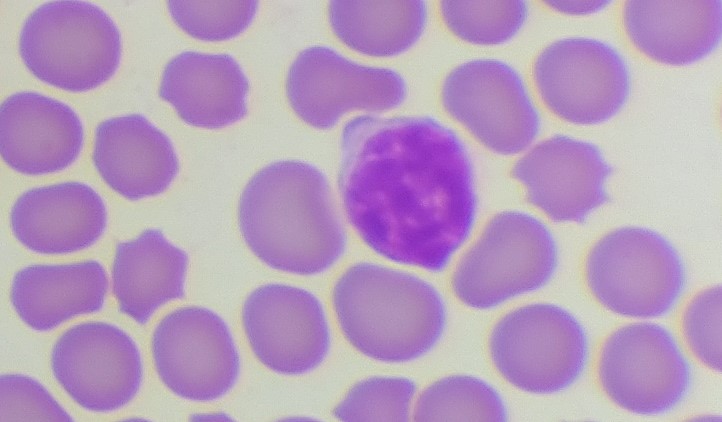
White blood cell type: Lymphocyte